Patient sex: M
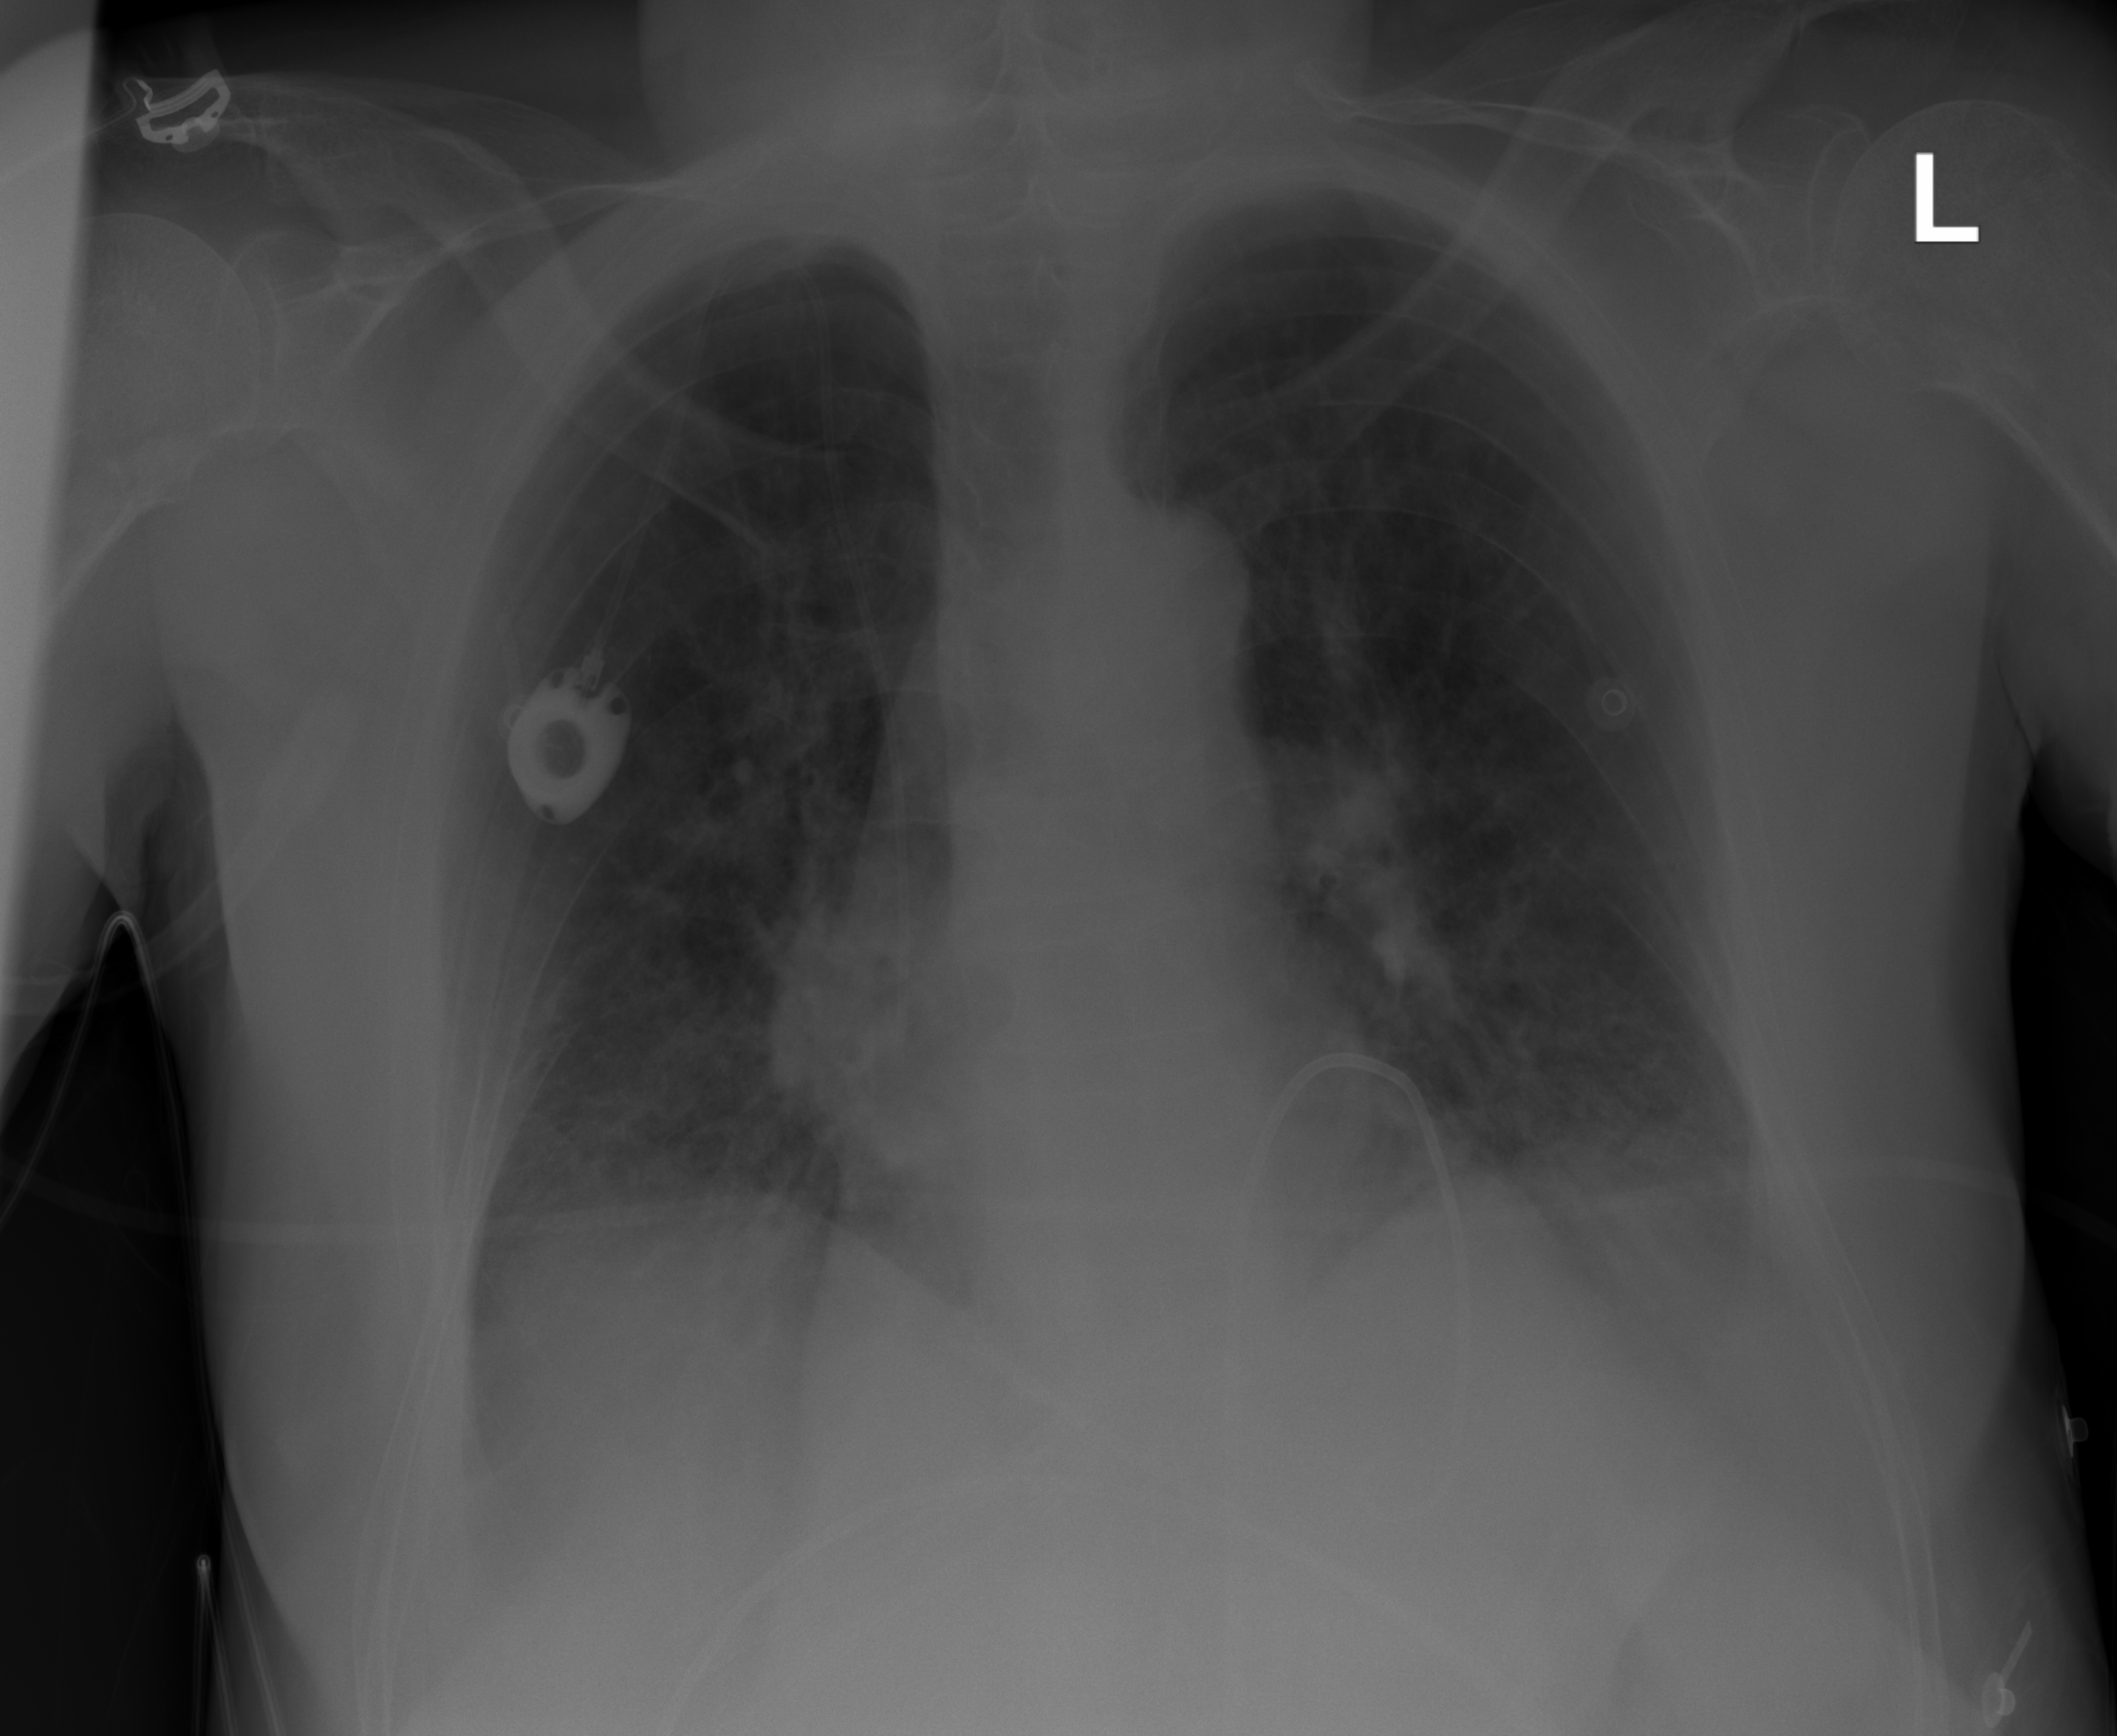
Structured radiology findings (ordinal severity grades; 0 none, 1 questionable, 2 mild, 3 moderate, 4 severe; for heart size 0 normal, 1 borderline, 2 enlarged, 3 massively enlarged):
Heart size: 0
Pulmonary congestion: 2
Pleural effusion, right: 2
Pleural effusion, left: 2
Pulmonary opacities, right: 0
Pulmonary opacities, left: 0
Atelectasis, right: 2
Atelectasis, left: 2